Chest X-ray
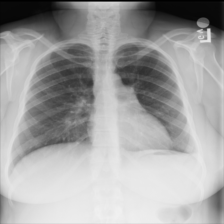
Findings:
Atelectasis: negative
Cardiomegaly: negative
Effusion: negative
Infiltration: negative
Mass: negative
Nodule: negative
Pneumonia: negative
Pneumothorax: negative
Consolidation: negative
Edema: negative
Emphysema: negative
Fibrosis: negative
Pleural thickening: negative
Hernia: negative